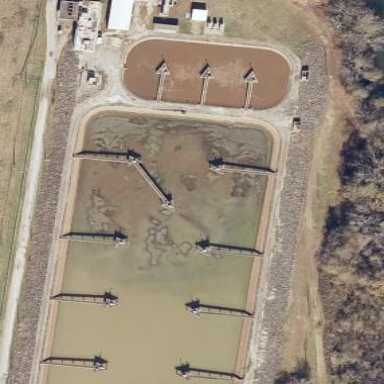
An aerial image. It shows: Wastewater plant.